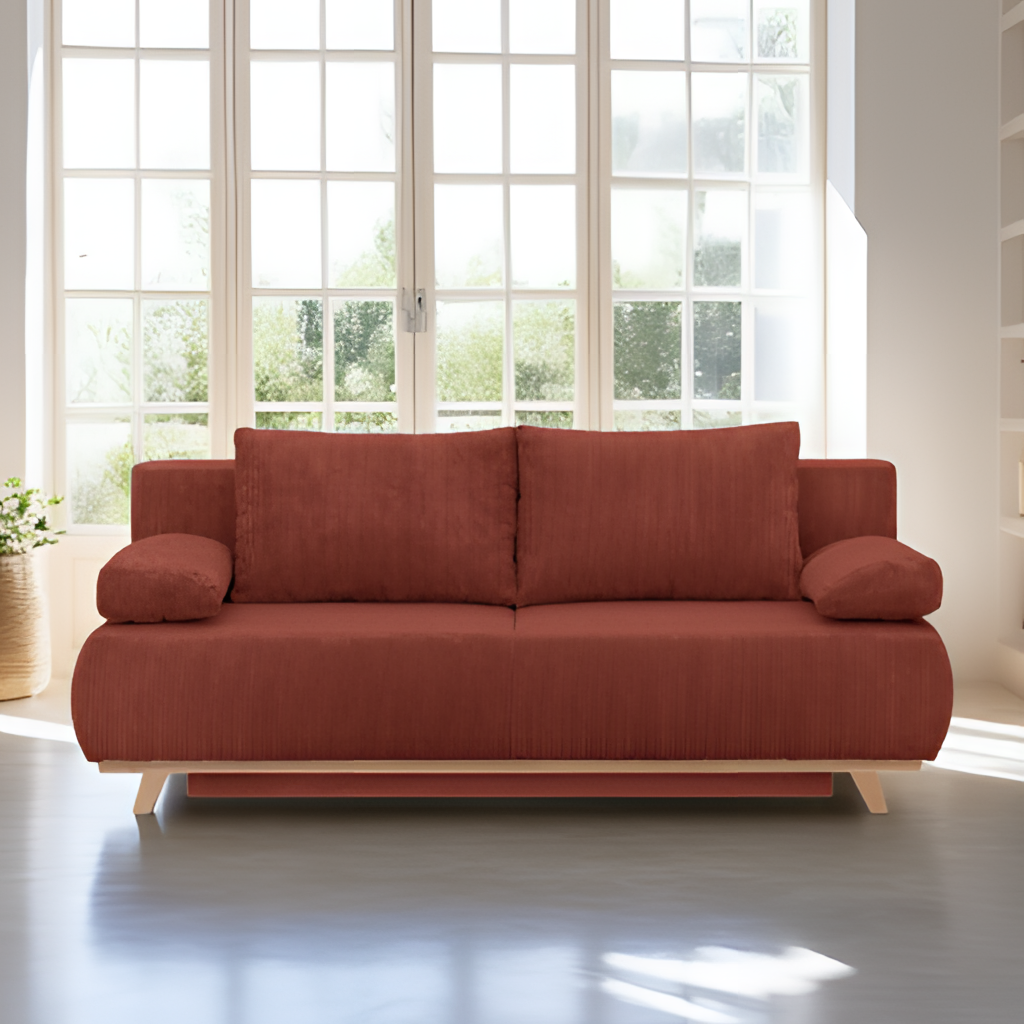
fabric sofa, living room, white paint wallpaper, with solid pattern, wood flooring, with smooth pattern, X